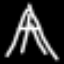
Label: The Eiffel Tower